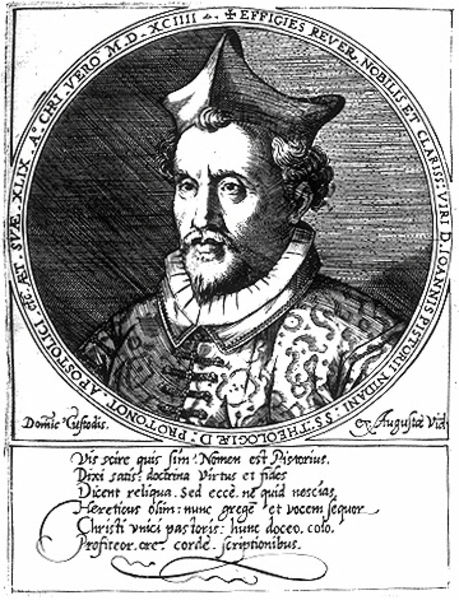
Titel: Bildnis des Johann Pistorius
Künstler: Dominicus Custos
Institution: (Seriendruck)
Schlagwörter: dunkel, mann, schatten, umhang, weiß, frisur, grau, haar, hut, licht, mund, nase, profil, schwarz, stirn, zeichnung, blick, haube, bart, jacke, kappe, mütze, augen, falten, gesicht, kragen, rahmen, bildnis, herr, portrait, porträt, signatur, gewand, haare, england, lippen, locken, kreis, oval, rund, kopfbedeckung, schrift, grafik, graphik, spalten, inschrift, schmal, ornamente, wange, schnauzer, buch, medaillon, druck, schnitt, schraffur, radierung, stich, titel, seite, schwarzweiß, text, schraffiert, dreispitz, kardinal, spitzbart, halbprofil, medallion, christus, mittelalter, wams, persönlichkeit, urkunde, kupferstich, verse, englisch, august, rondell, latein, lateinisch, stick, umschrift, spitzhut, schwraz, sinnspruch, kardinalshut, kantel, munde, schraffier, 1594, radiernug